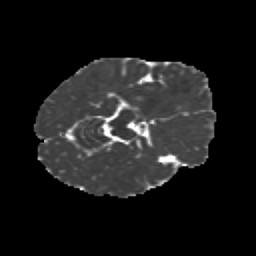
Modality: MD
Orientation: axial
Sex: male
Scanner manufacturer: siemens
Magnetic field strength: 3 T
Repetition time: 5 s
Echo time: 0.071 s